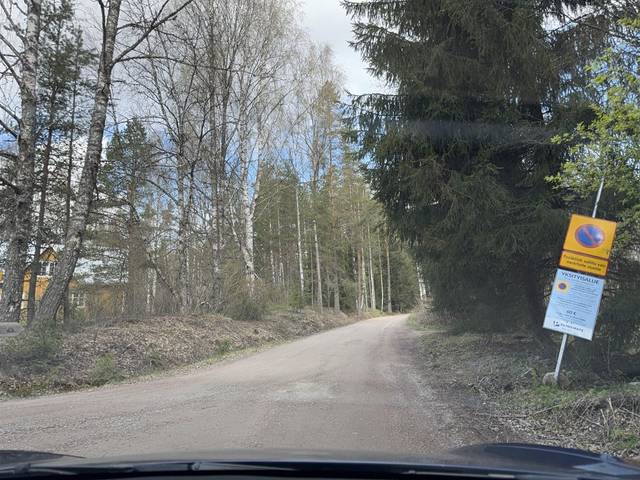
Region: Finland
Coordinates: 60.308, 24.438